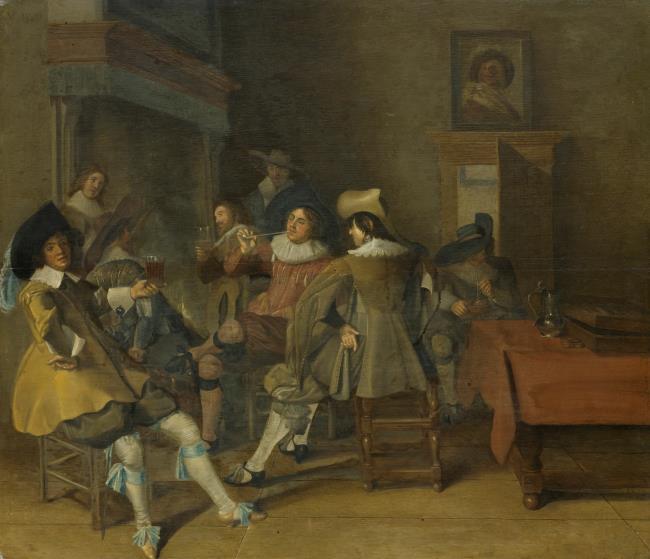
Title: Interior with smoking and drinking men by the fire
Artist: Dirck Hals
Earliest date: 1635
Latest date: 1635
Genre: painting
Iconography: Tobacco
Keywords: genre, interior view, elegant company, young man, full-length portrait, facing front, sitting, standing (position), hand on side, hat with feathers, hat, floppy ruff, flat lace collar, shoe with bow, smoking (activity), lighting a pipe, drinking, drinking glass, ewer (vessel), pipe, fire pot, tric-trac board, table, table carpet, chair, stool, mantelpiece, fireplace, portrait (depicted), wooden floor, doorway, pewter (metalwork)